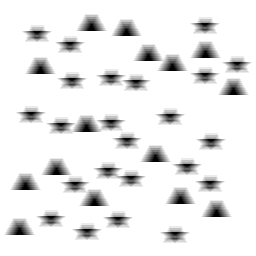
Squares: 0
Triangles: 15
Stars: 23
Total shapes: 38